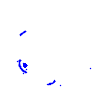
Particle: electron